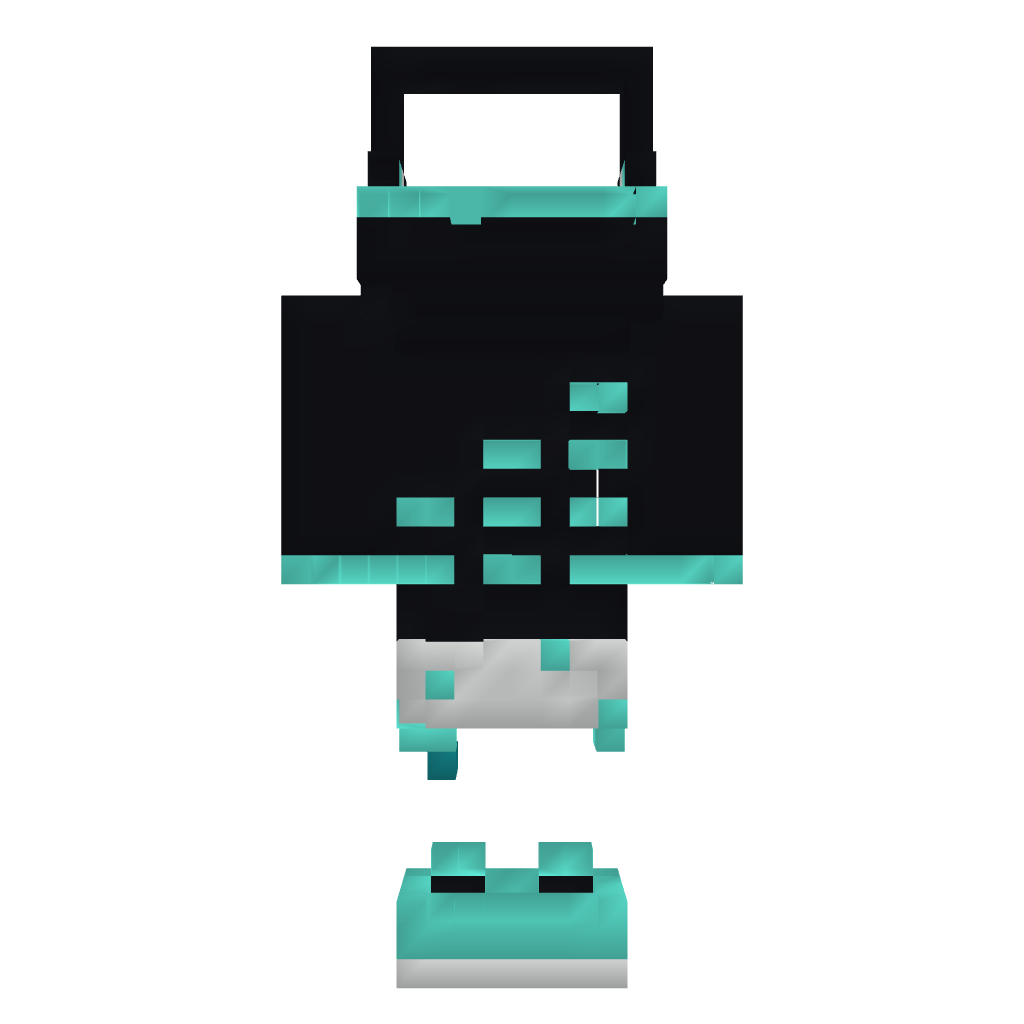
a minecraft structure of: Elegance Statue